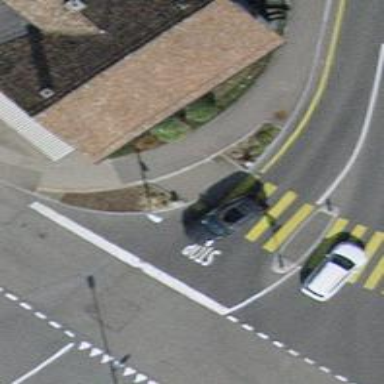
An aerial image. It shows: Kerb serving as barrier.